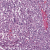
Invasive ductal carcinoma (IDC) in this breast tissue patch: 1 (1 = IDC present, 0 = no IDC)